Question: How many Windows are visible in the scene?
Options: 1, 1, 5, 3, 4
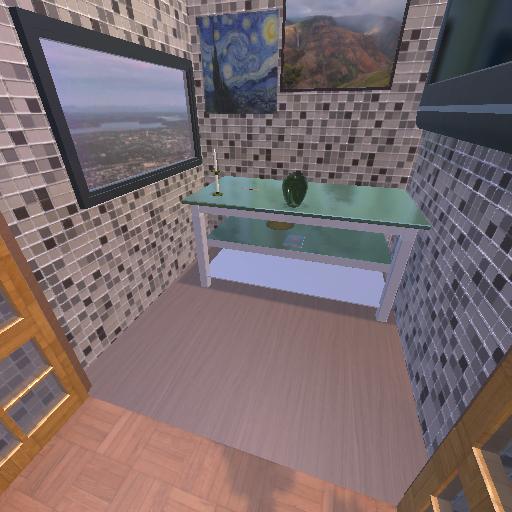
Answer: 1